Question: I have a service which is called from an Activity. This Service Registers all Sensors and Registers Listener against them.
'''
**sensorManager.unregisterListener(this);
sensorManager = null;**
'''
The Problem is that when I do them one at a time, my application works fine but if I register more than one sensor, My application crashes.
Here is the OnCreate Function of my Service:
'''
@Override
public void onCreate() {
super.onCreate();
mContext = getApplicationContext();
Toast.makeText(getApplicationContext(),"Service Created",Toast.LENGTH_SHORT).show();
sensorManager = (SensorManager) getSystemService(SENSOR_SERVICE);
//mAccelerometer = sensorManager.getDefaultSensor(Sensor.TYPE_ACCELEROMETER);
mMagnetometer = sensorManager.getDefaultSensor(Sensor.TYPE_MAGNETIC_FIELD);
//mGyro = sensorManager.getDefaultSensor(Sensor.TYPE_GYROSCOPE);
// mLinearAccelertion = sensorManager.getDefaultSensor(Sensor.TYPE_LINEAR_ACCELERATION);
//sensorManager.registerListener(this, mAccelerometer, SensorManager.SENSOR_DELAY_NORMAL);
sensorManager.registerListener(this, mMagnetometer, SensorManager.SENSOR_DELAY_NORMAL);
//sensorManager.registerListener(this, mGyro, SensorManager.SENSOR_DELAY_NORMAL);
//sensorManager.registerListener(this, mLinearAccelertion, SensorManager.SENSOR_DELAY_NORMAL);
}
'''
Here is my onSensorChanged Function:
'''
@Override
public void onSensorChanged(SensorEvent event) {
//Toast.makeText(mContext,"Heelooo" , Toast.LENGTH_SHORT).show();
float[] values = event.values;
Sensor mSensor = event.sensor;
boolean res = CalculatePosition.calculateNewPosition(4.5F,5.3F);
if(res){
Toast.makeText(mContext, "Check", Toast.LENGTH_SHORT).show();
}
//CalculatePosition.test(event);
sensorManager.unregisterListener(this);
sensorManager = null;
}
'''
I am starting the service like this in MyActivity onCreate Function:
'''
intent = new Intent(this, CustomSensorService.class);
startService(intent);
'''

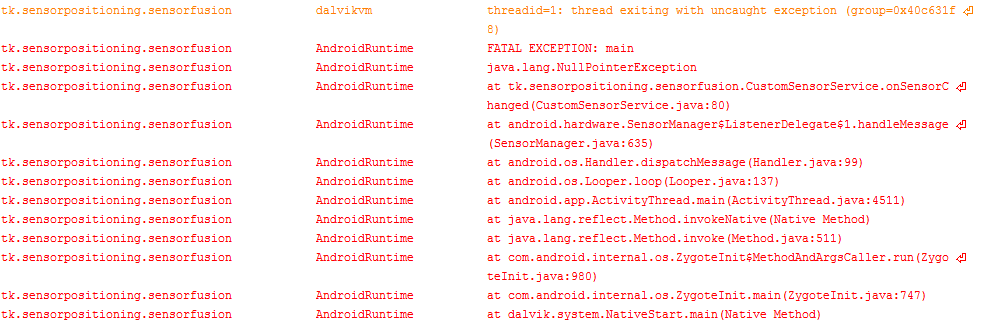
Answer: Your OnSensorChanged event is setting the sensorManager to Null so as soon as a sensor is fired no more can be set.
If you want each sensor to use a different listener, use something like this instead of implementing the methods on your activity:
'''
private void SetupSensors() {
sensorManager.registerListener(MagneticListener, sensorManager.getDefaultSensor(Sensor.TYPE_MAGNETIC_FIELD), SensorManager.SENSOR_DELAY_NORMAL);
}
private SensorEventListener MagneticListener = new SensorEventListener() {
@Override
public void onSensorChanged(SensorEvent sensorEvent) {
// Code here
}
@Override
public void onAccuracyChanged(Sensor sensor, int i) {
}
};
'''